Question: I have spinner who collect data from DB and display on real time. The problem I am facing is that when the length of an item is quite long then the spinner Stretch itself and goes out of the screen/view. What I want is to have a fix length of my spinner and it should not stretch itself. Here is the view of my Spinner:

And below is the code:
'''
<Spinner
android:id="@+id/spinner1"
android:layout_width="match_parent"
android:layout_height="wrap_content" />
'''
Java:
'''
Spinner spinnerRub = (Spinner) findViewById(R.id.spinner1);
ArrayAdapter<String> adapter = new ArrayAdapter<String>(this,android.R.layout.simple_spinner_item, lables);
adapter.setDropDownViewResource(android.R.layout.simple_spinner_dropdown_item);
'''
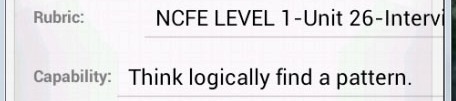
Answer: Instead of using wrap content for the width , specify the width (say 120dp or..)based on your requirement.